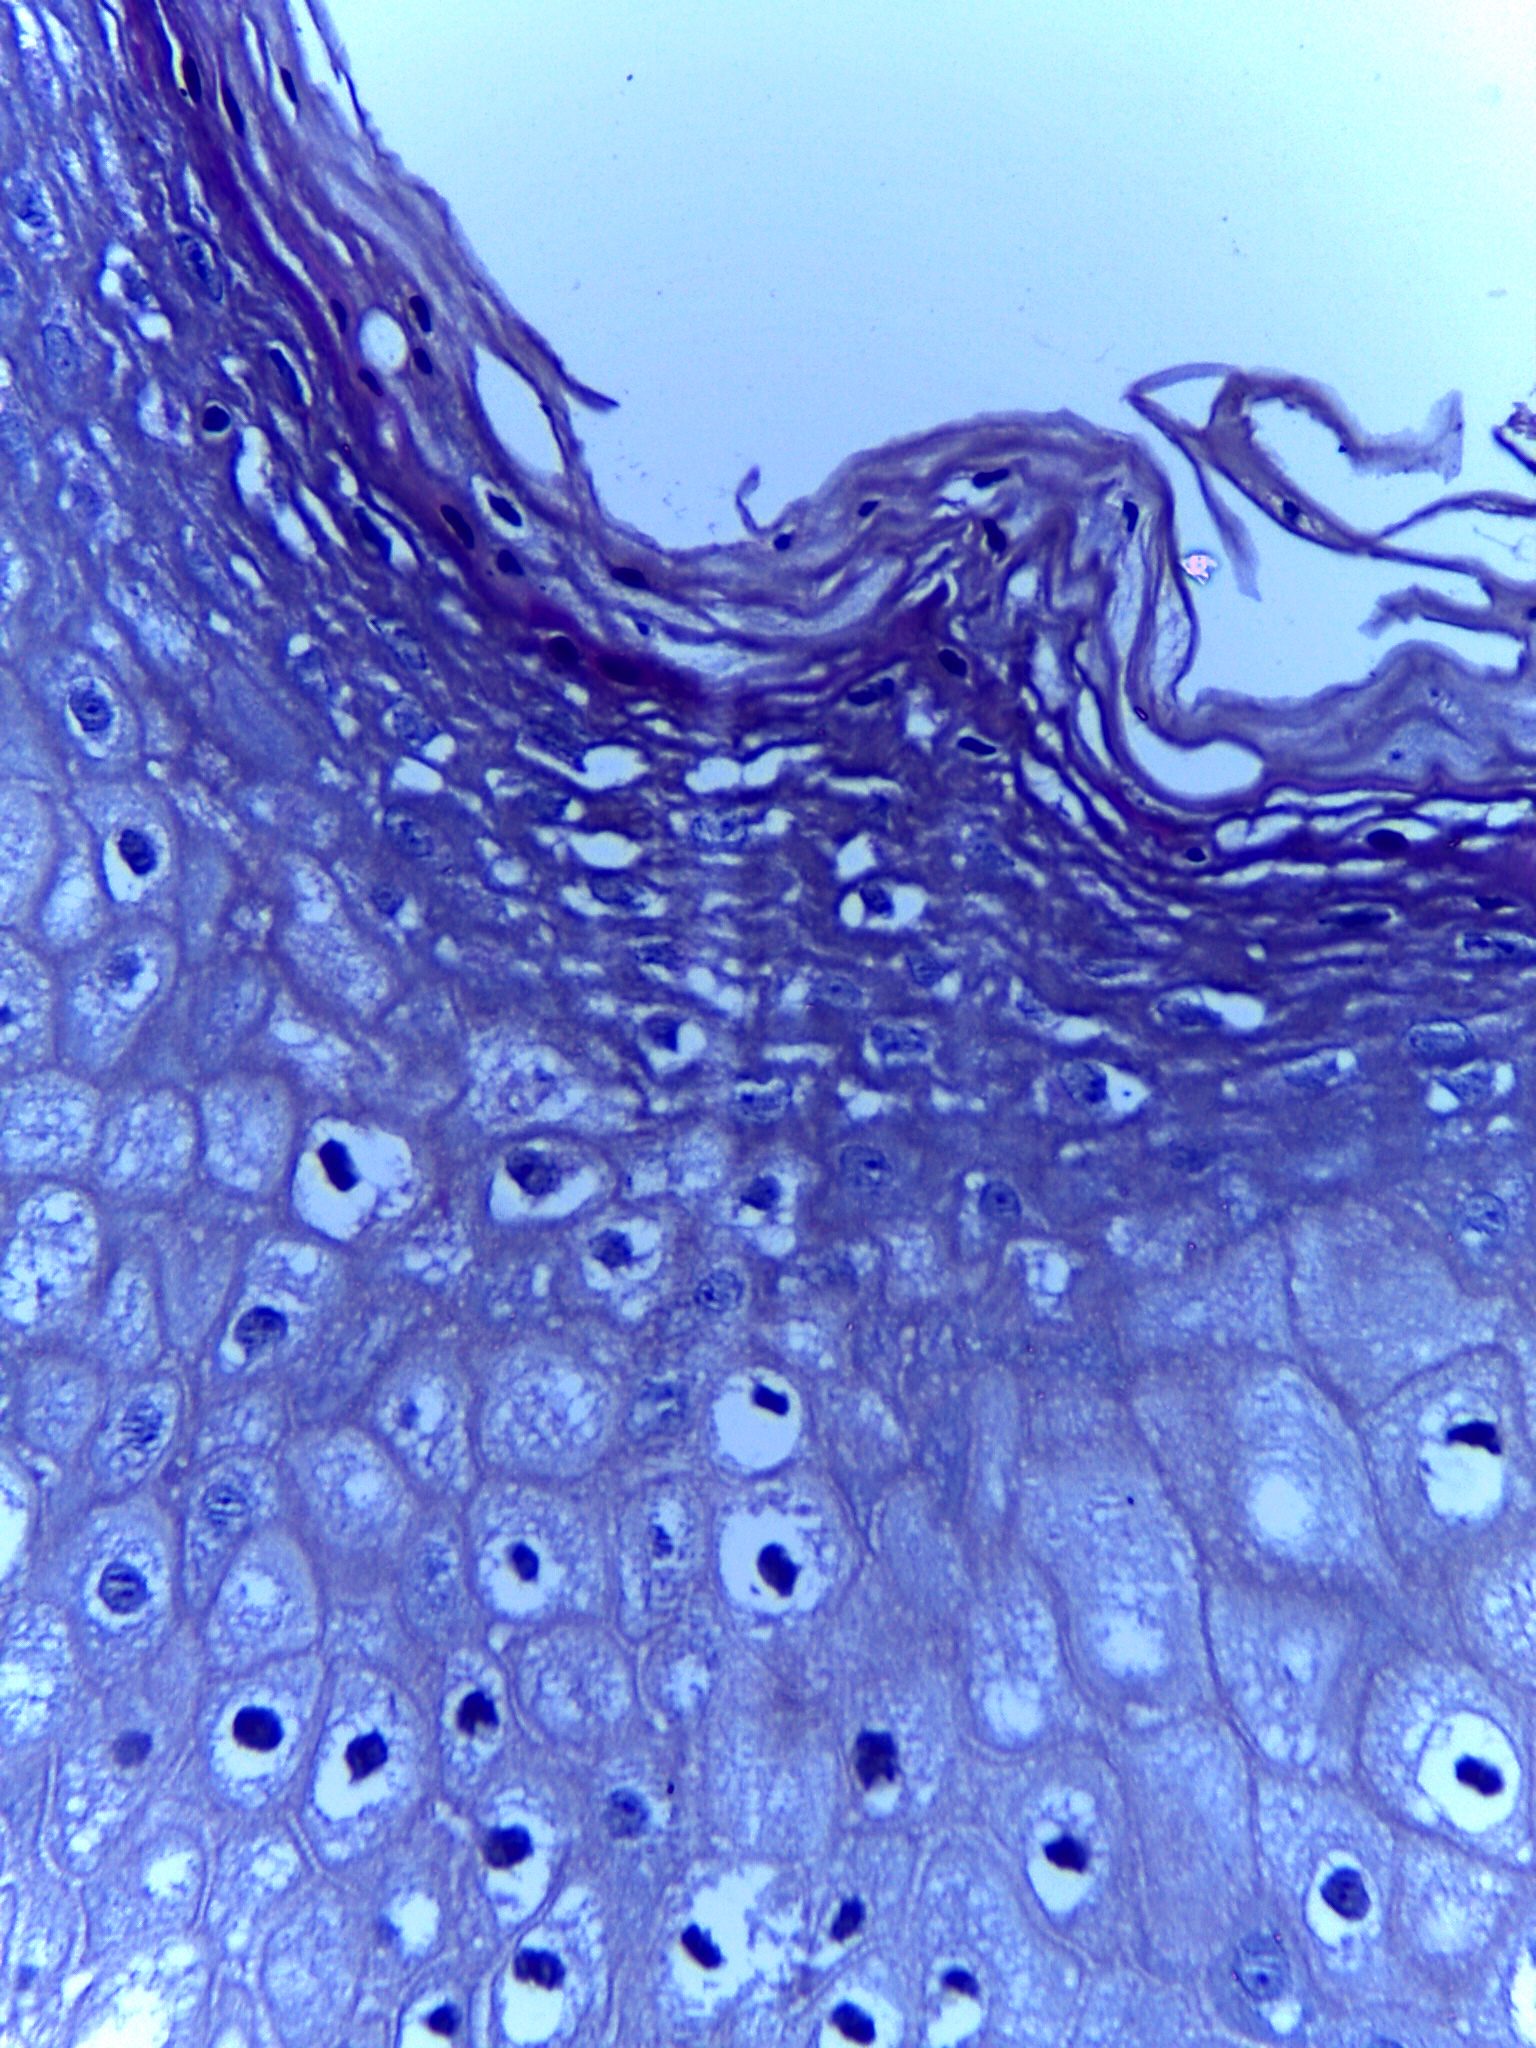
Diagnosis: OSCC